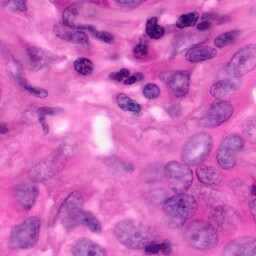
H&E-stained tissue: Pancreatic